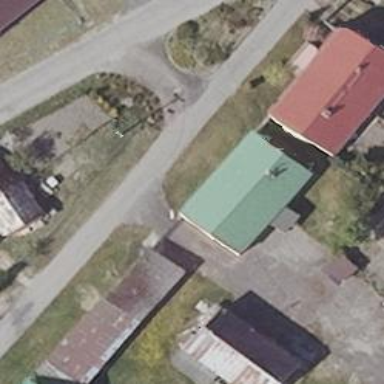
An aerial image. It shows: Residential building.